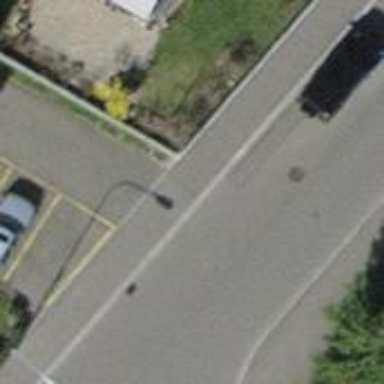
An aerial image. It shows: Unmarked crossing with traffic calming table.